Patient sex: M
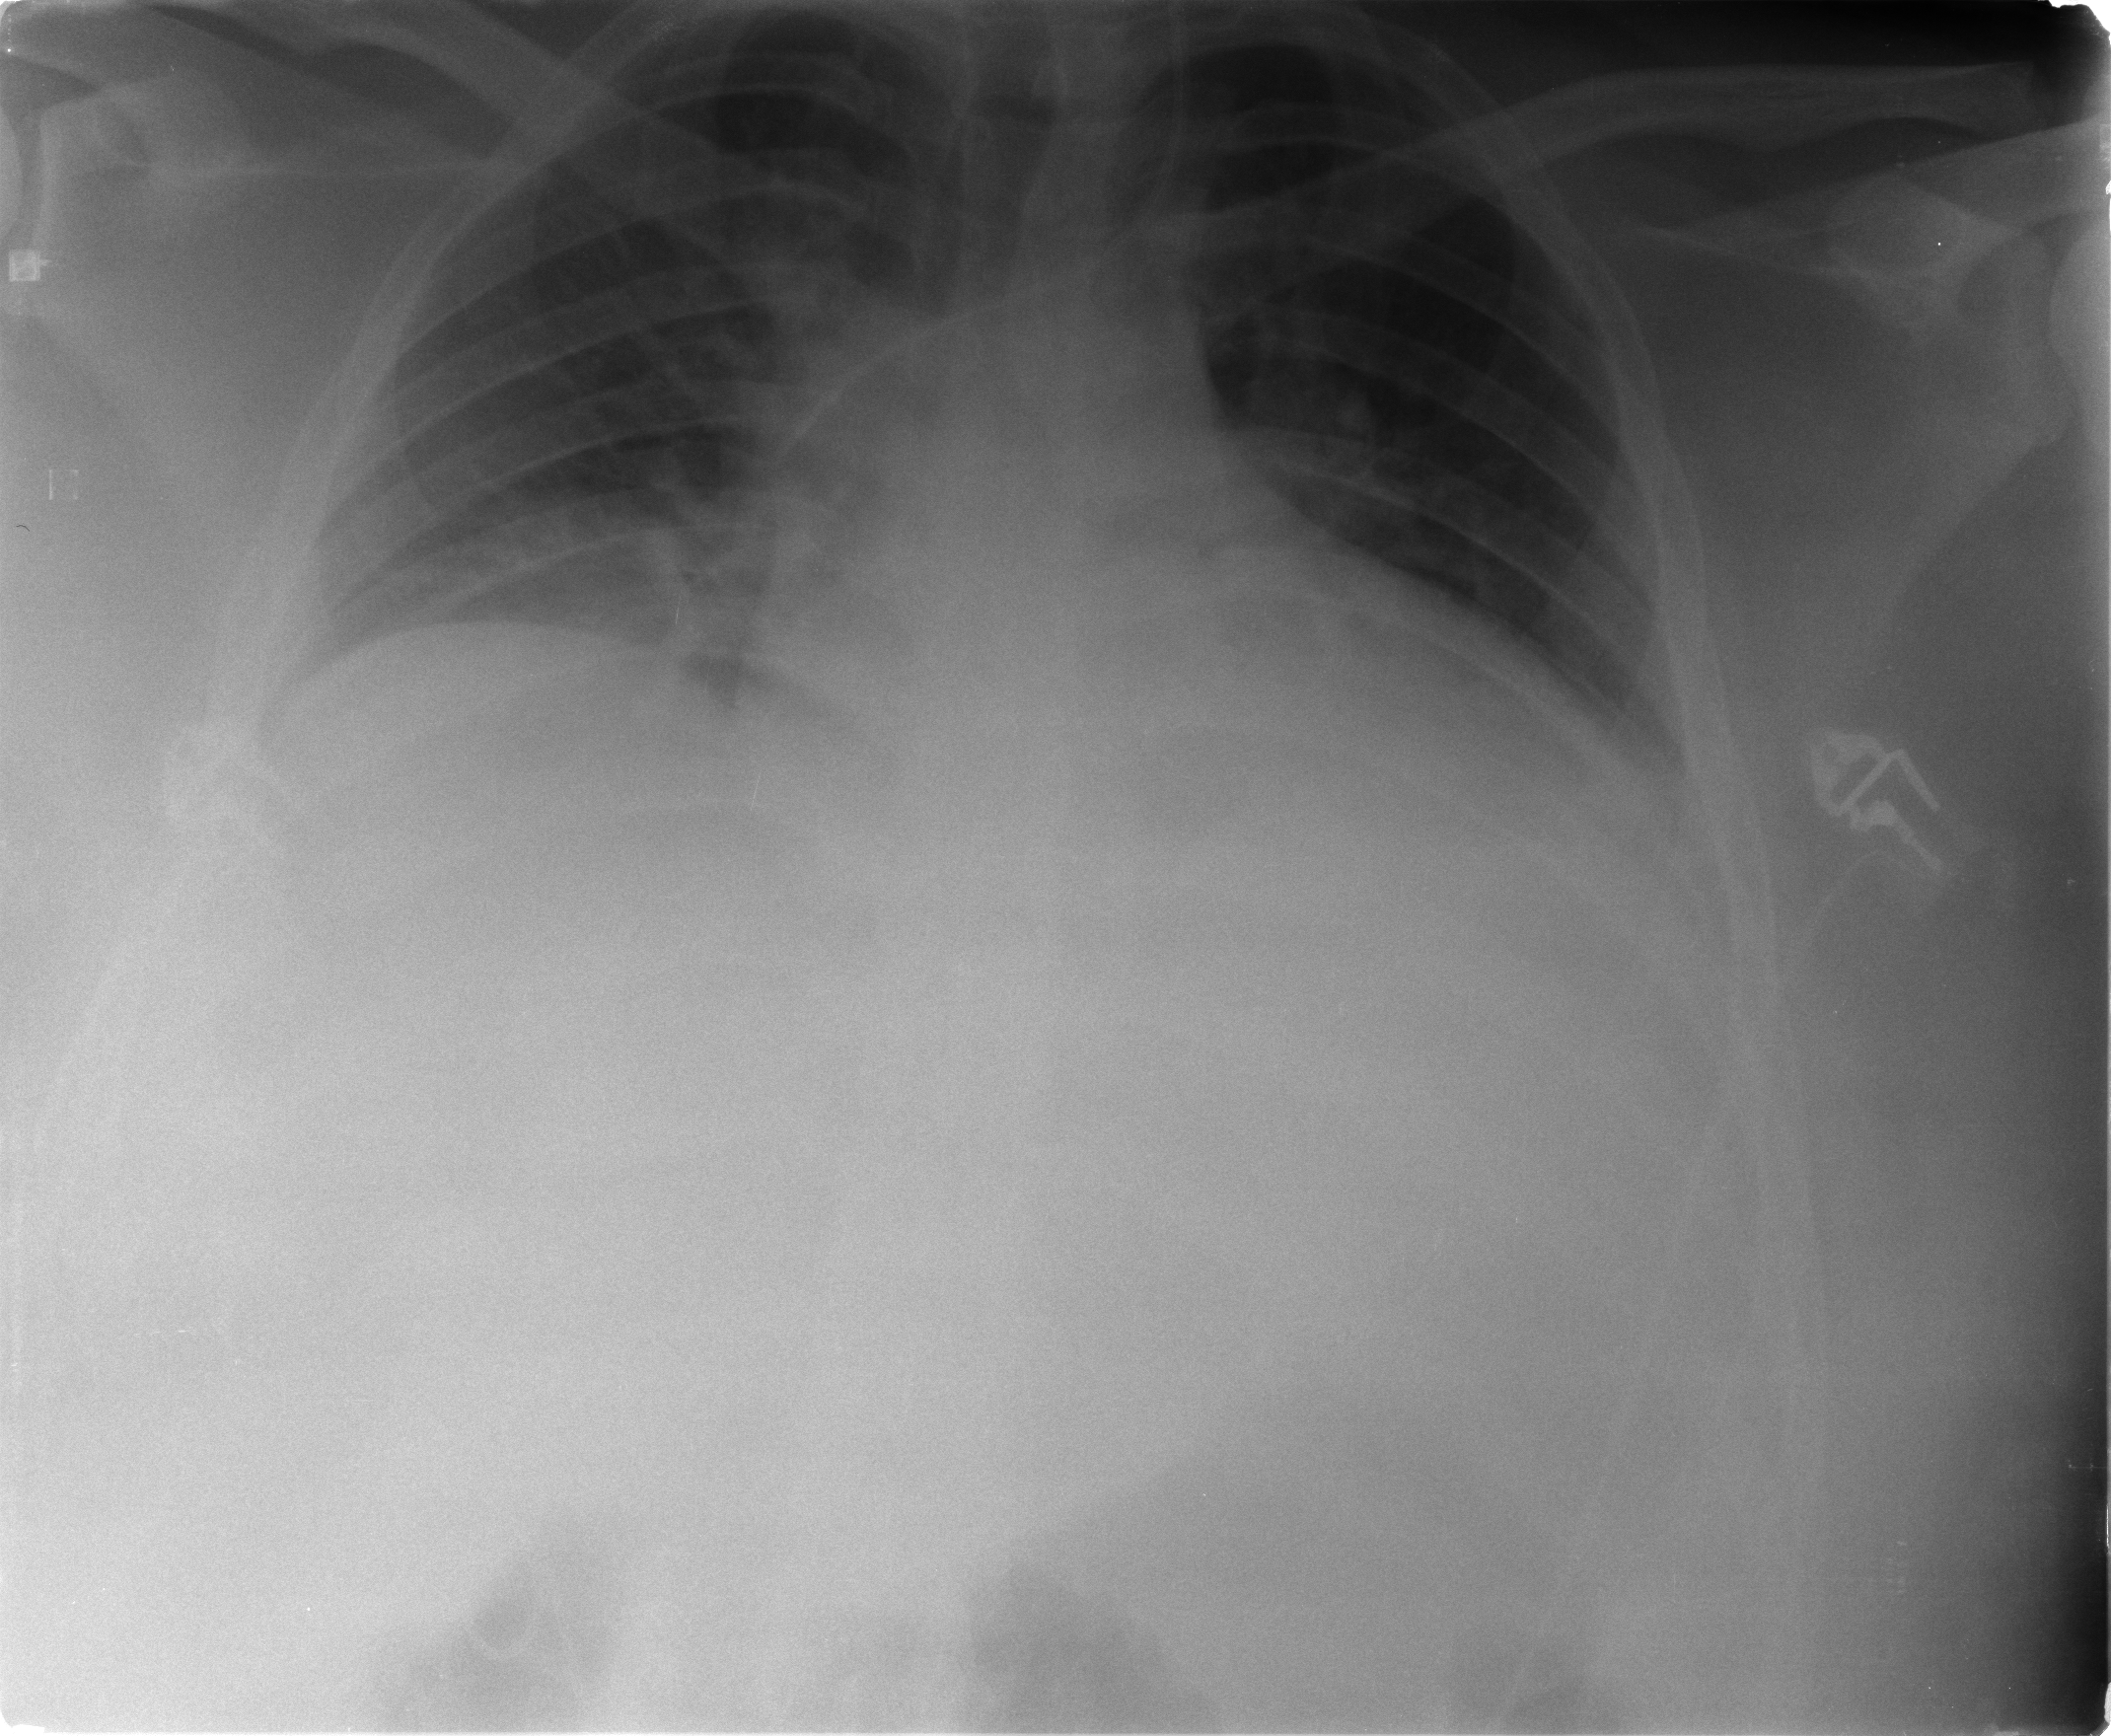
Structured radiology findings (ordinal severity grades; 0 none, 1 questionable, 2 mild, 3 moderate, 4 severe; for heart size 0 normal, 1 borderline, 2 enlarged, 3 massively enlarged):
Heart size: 0
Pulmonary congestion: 0
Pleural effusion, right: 0
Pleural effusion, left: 0
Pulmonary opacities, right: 0
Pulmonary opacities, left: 0
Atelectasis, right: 1
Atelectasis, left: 2